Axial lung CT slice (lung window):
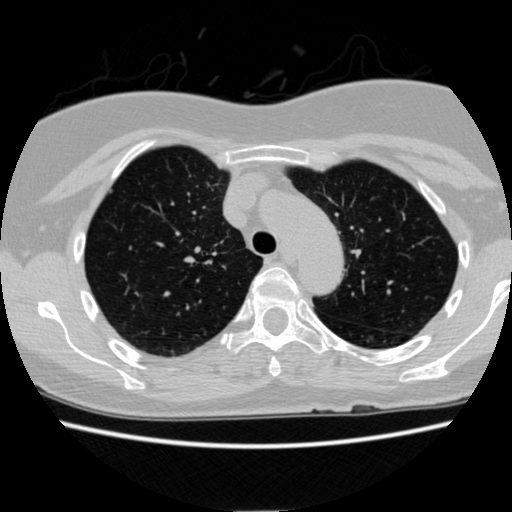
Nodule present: no